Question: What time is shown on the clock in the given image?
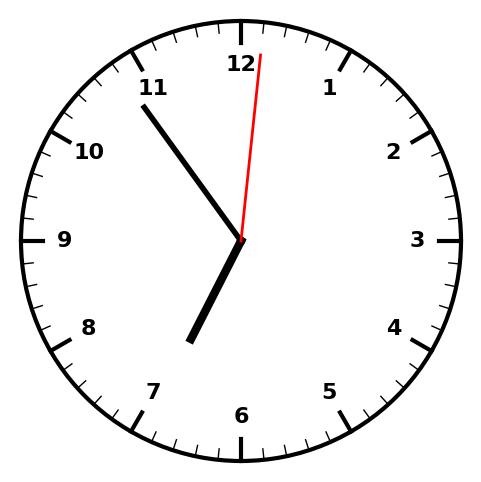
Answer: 06:54:01